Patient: sex F, age 62
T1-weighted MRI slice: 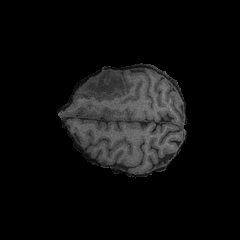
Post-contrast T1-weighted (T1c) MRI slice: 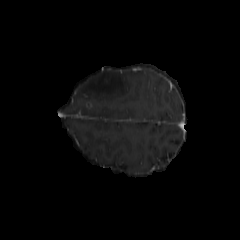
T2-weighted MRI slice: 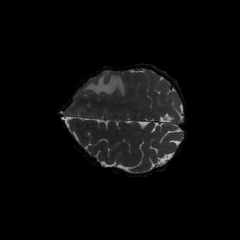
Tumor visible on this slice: yes
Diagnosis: Glioblastoma, IDH-wildtype
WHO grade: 4